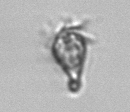
Label: Paratontonia_gracillima